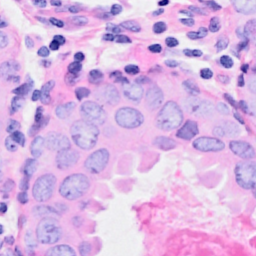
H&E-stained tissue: Breast